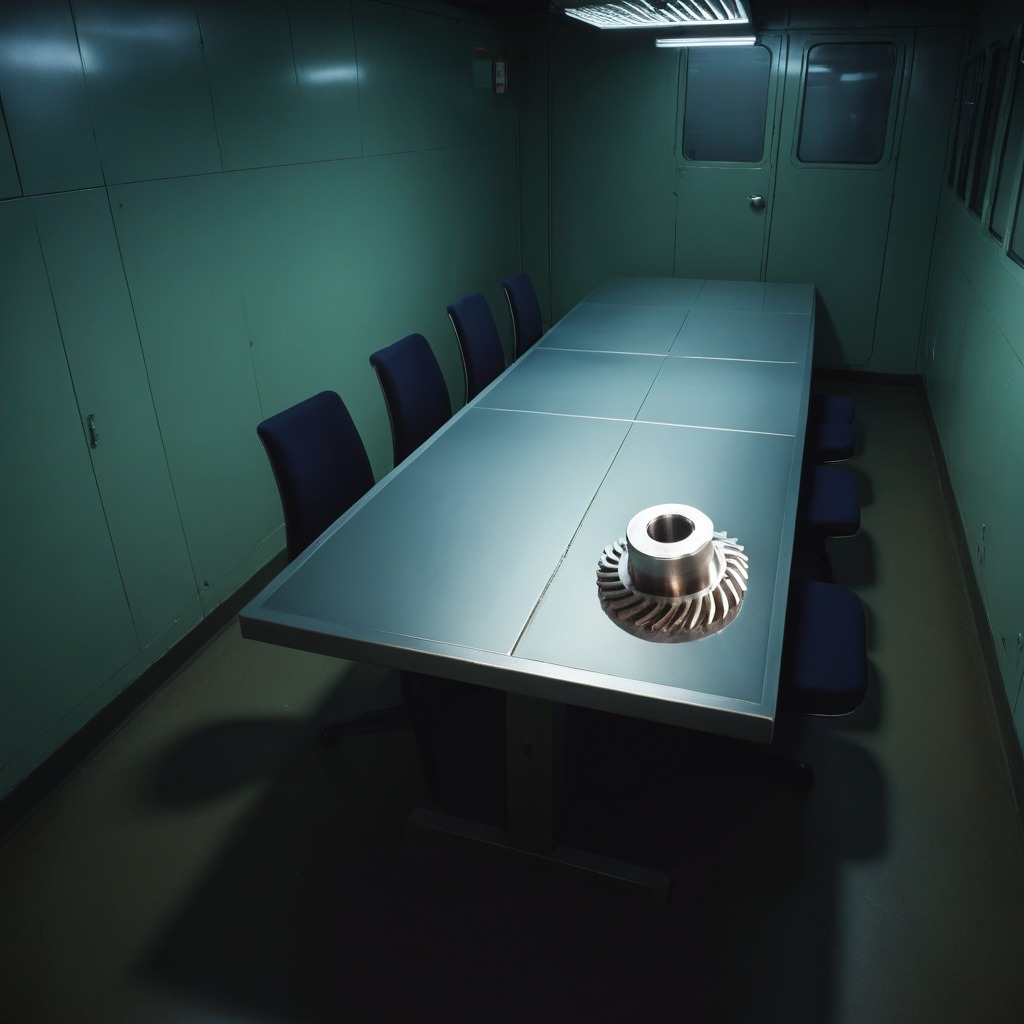
A steel gear with teeth is lying on a clean empty table in a railway signal maintenance room lit by harsh overhead fluorescents.